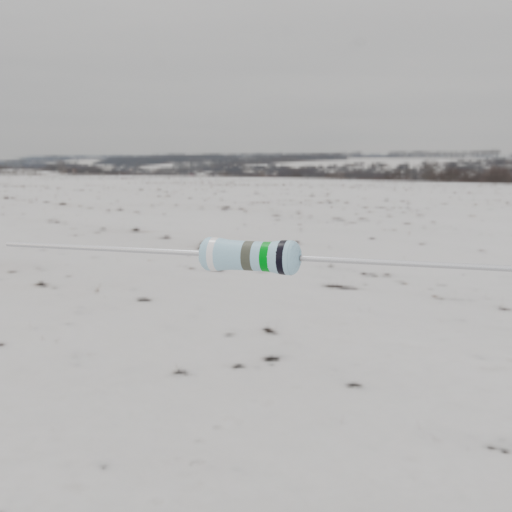
Resistor colour bands (in order): white, gray, green, black